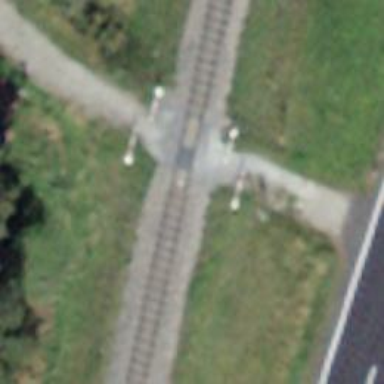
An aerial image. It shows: Level crossing along the railway.